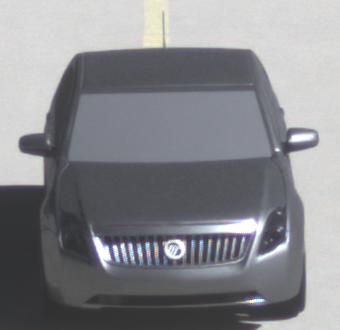
Make: Mercury
Model: Milan
Detailed model: -
Model produced from: 2009
Model produced until: 2010
Doors: 4
Color: gray
Road condition: dry road
Daytime: midday
Contrast: high contrast